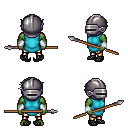
a pixel art fantasy rpg character, male body template, orc, green skin, teal tunic, gold greaves, white short bangs hairstyle, metal helm, white cloth bracers, ghillies, spear, four views (front, back, left, right), 2x2 character sprite sheet, small pixel art, hard edges, no anti-aliasing